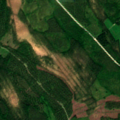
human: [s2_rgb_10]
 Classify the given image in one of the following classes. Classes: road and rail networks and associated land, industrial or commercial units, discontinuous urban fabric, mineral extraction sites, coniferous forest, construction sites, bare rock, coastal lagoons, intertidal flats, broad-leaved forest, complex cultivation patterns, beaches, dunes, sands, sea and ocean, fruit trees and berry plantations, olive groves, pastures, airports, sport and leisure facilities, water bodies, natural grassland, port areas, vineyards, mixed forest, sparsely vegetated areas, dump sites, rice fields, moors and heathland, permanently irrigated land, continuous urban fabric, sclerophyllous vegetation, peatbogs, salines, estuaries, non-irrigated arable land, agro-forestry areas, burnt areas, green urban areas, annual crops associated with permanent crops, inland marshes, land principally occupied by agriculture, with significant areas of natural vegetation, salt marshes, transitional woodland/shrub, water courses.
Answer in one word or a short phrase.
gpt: coniferous forest, mixed forest, transitional woodland/shrub